Question: I am making a UI with Swing, and I want the buttons I am using for my custom dialogs to have the same style as the ones in standard dialogs.
For instance, in the attached image I have a custom dialog and the standard file select dialog. I want the 'OK' and 'Cancel' buttons from the file select dialog to be used for the equivalent buttons in my custom dialog.
I want my application to use the default system look and feel of whatever OS it is running on, so I don't want to try to manually re-create these standard buttons. Using a more rigid Swing class that automatically provides these buttons wouldn't work either, as I'd like to also use them in other, more exotic places in my UI.
Is there an easy solution to this problem?

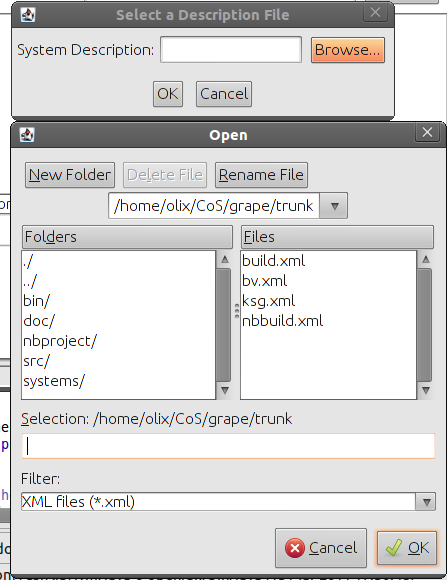
Answer: Sorry to be the bearer of bad news, but it look like there is no standard way to do this cross-platform. The behaviours, mnemonics and icons on default buttons are handled in very specific ways by each look-and-feel.
Here is a SO question that answers the question on how to set <URL>' and the Cancel button needs a custom keyboard listener. If you're lucky, setting the default button might add an icon to it, depending on how the UI is coded.
<URL>. You could then write a helper method which looks for the icons via these keys, and adds them to the buttons if they are found.